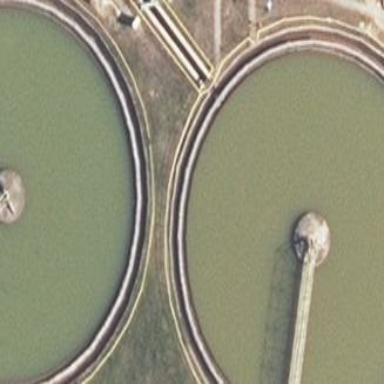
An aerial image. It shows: Body of wastewater.